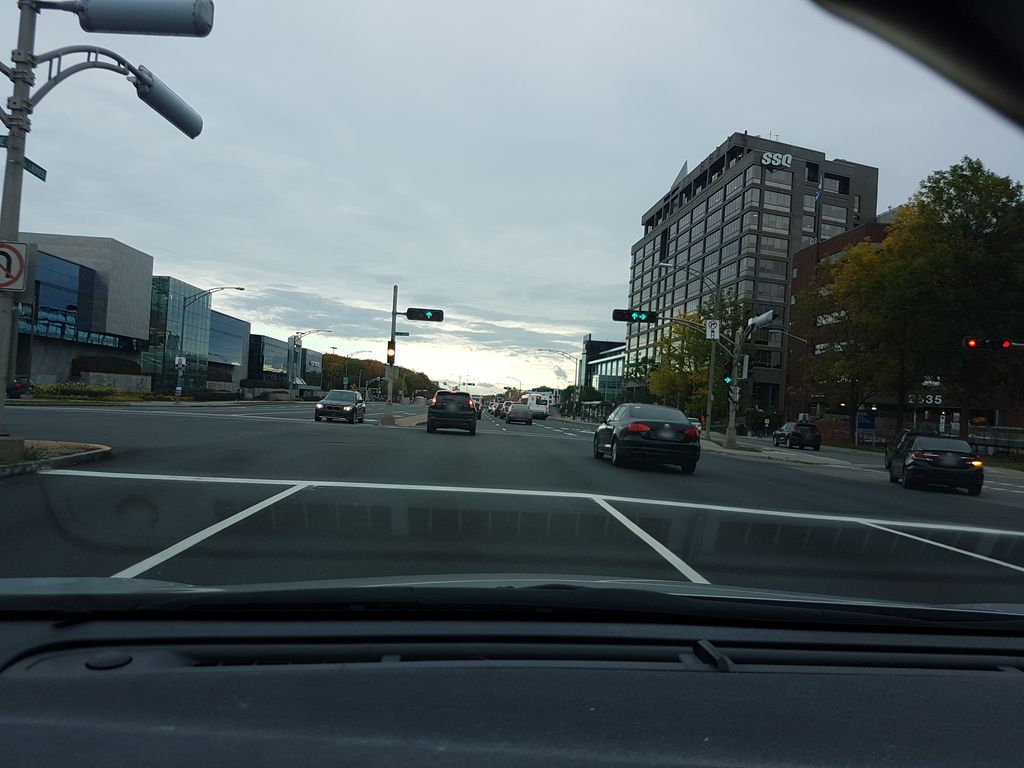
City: quebec_city